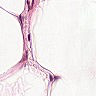
Metastatic tissue present: no